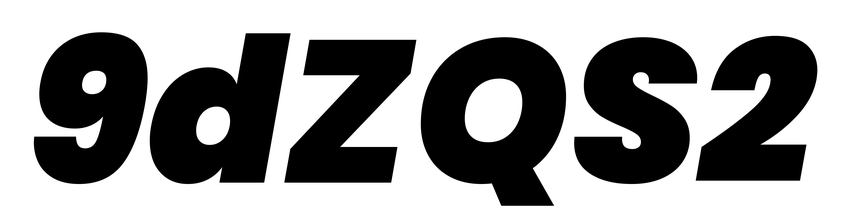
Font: Poppins-BlackItalic